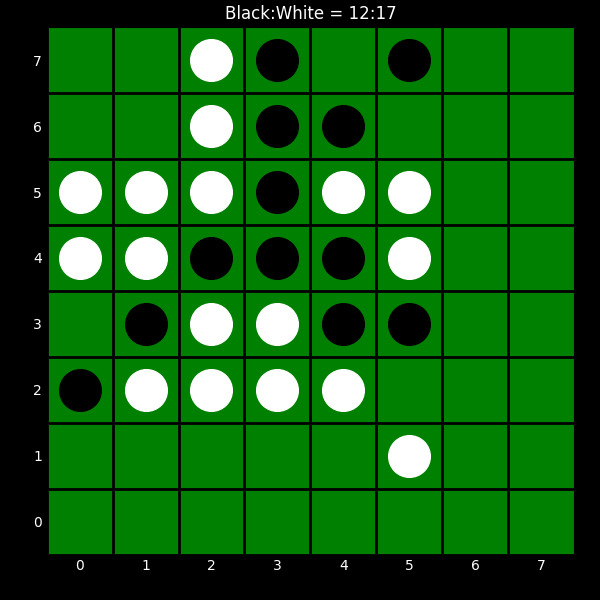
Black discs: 12
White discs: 17